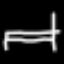
Label: bed